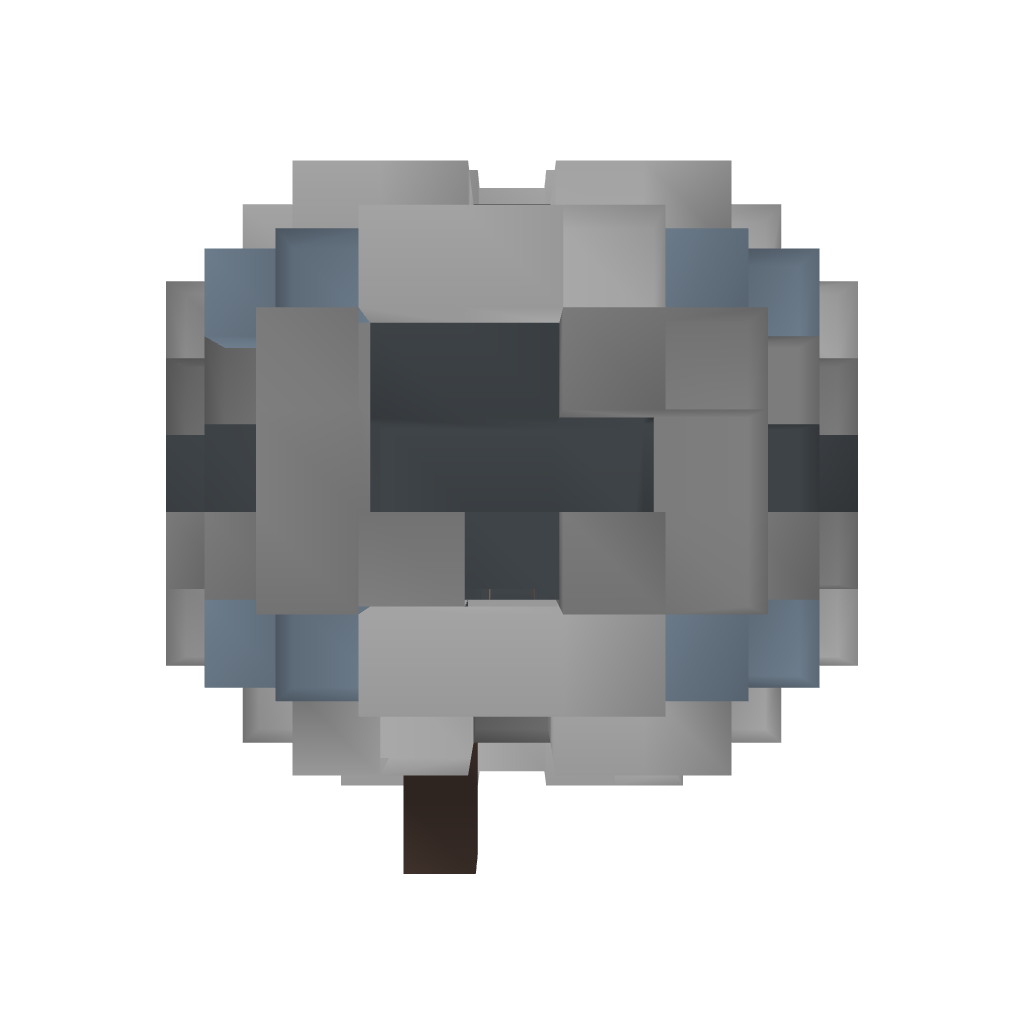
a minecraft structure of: Royal Navy Torpedo Corvette